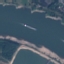
Land use / land cover class: River